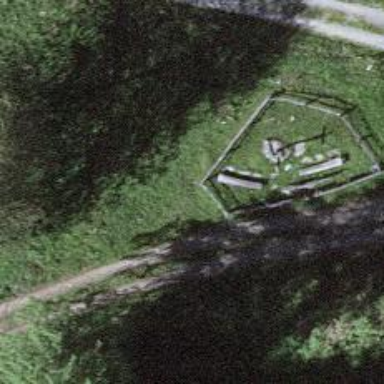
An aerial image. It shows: Bench.